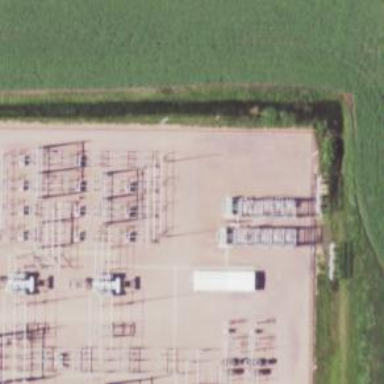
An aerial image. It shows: Switch for power supply.